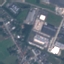
Land use / land cover: Industrial